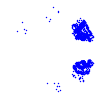
Particle: proton